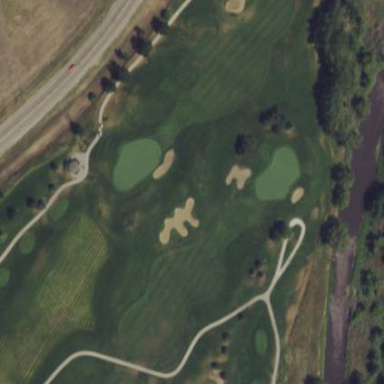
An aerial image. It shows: Grassy area designated as golf fairway.